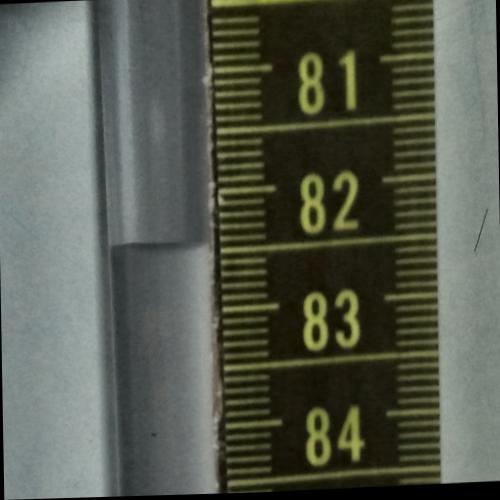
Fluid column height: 82.4 cm